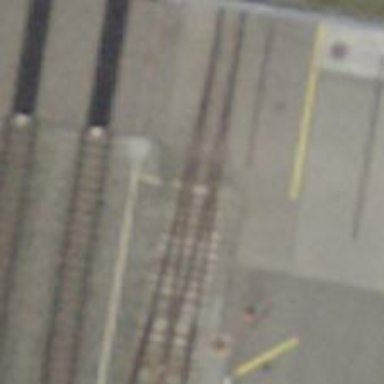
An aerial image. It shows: Railway yard in service.